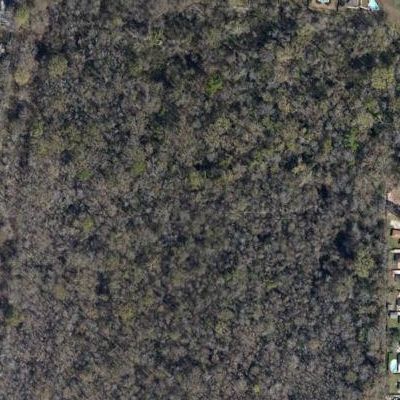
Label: Forest